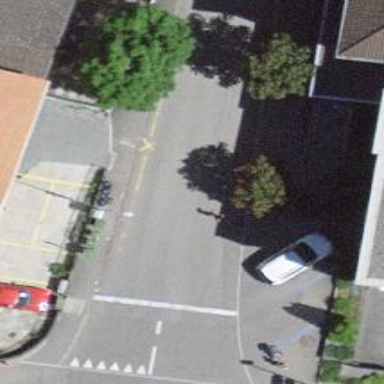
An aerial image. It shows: Parking area.